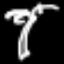
Label: palm tree